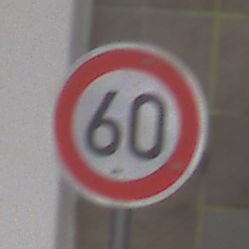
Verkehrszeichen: Geschwindigkeit60
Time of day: MorningAfternoon
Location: Roofed (Urban)
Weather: PartlyCloudy
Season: NotSpecified
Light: Natural